Interaction volume radius: 5 \u00c5
Interaction volume height: 10 \u00c5
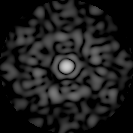
Disorder parameter: 0.823